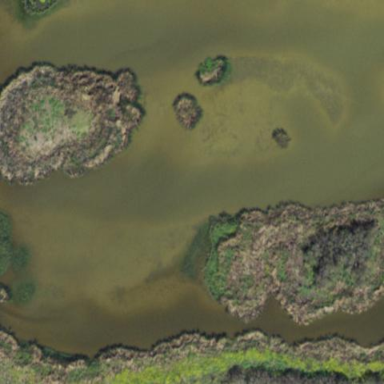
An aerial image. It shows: Marshy wetland area.